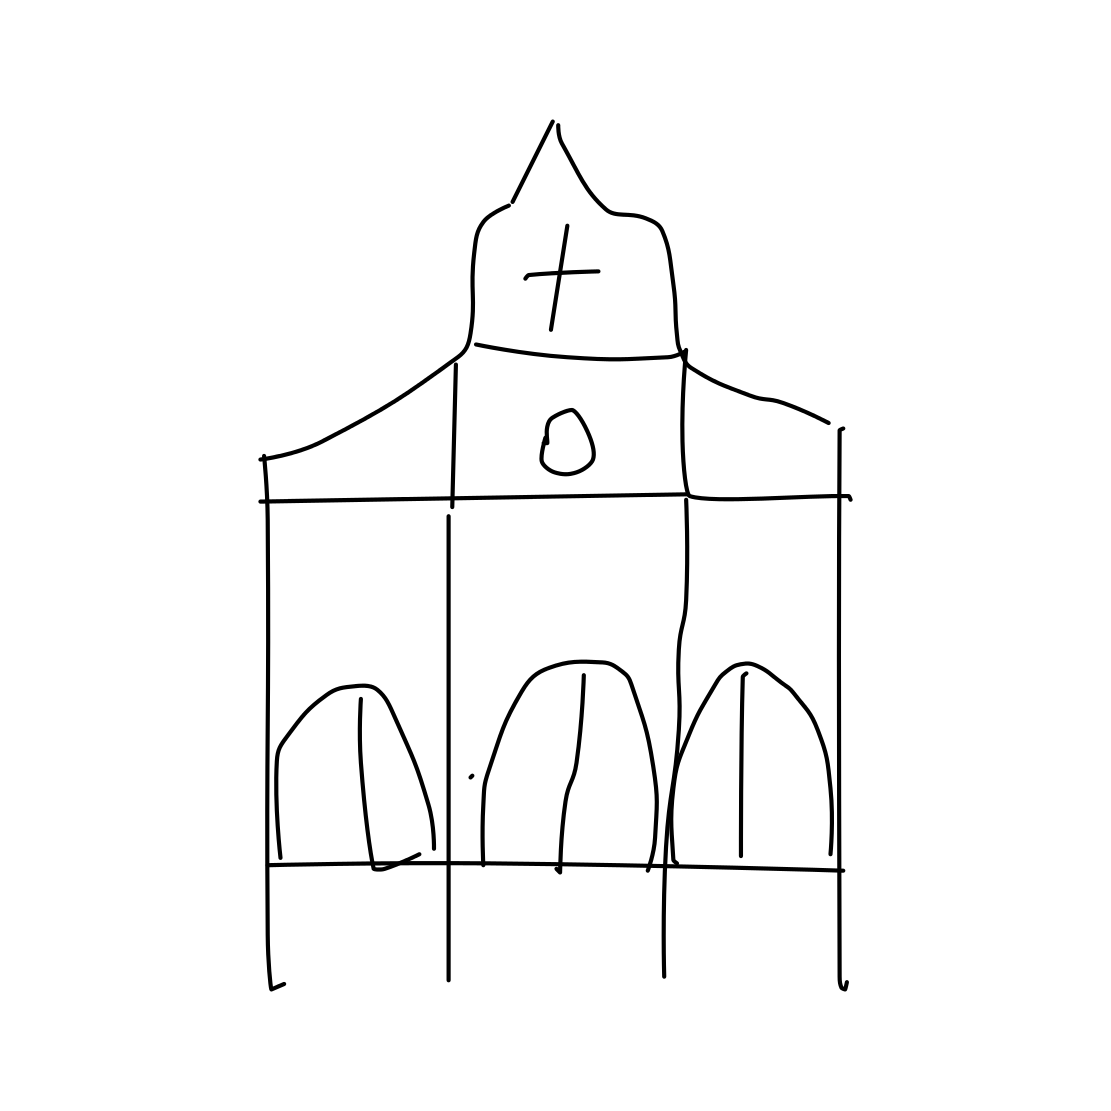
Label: church